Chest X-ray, AP view. Patient: 47 years old, sex F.
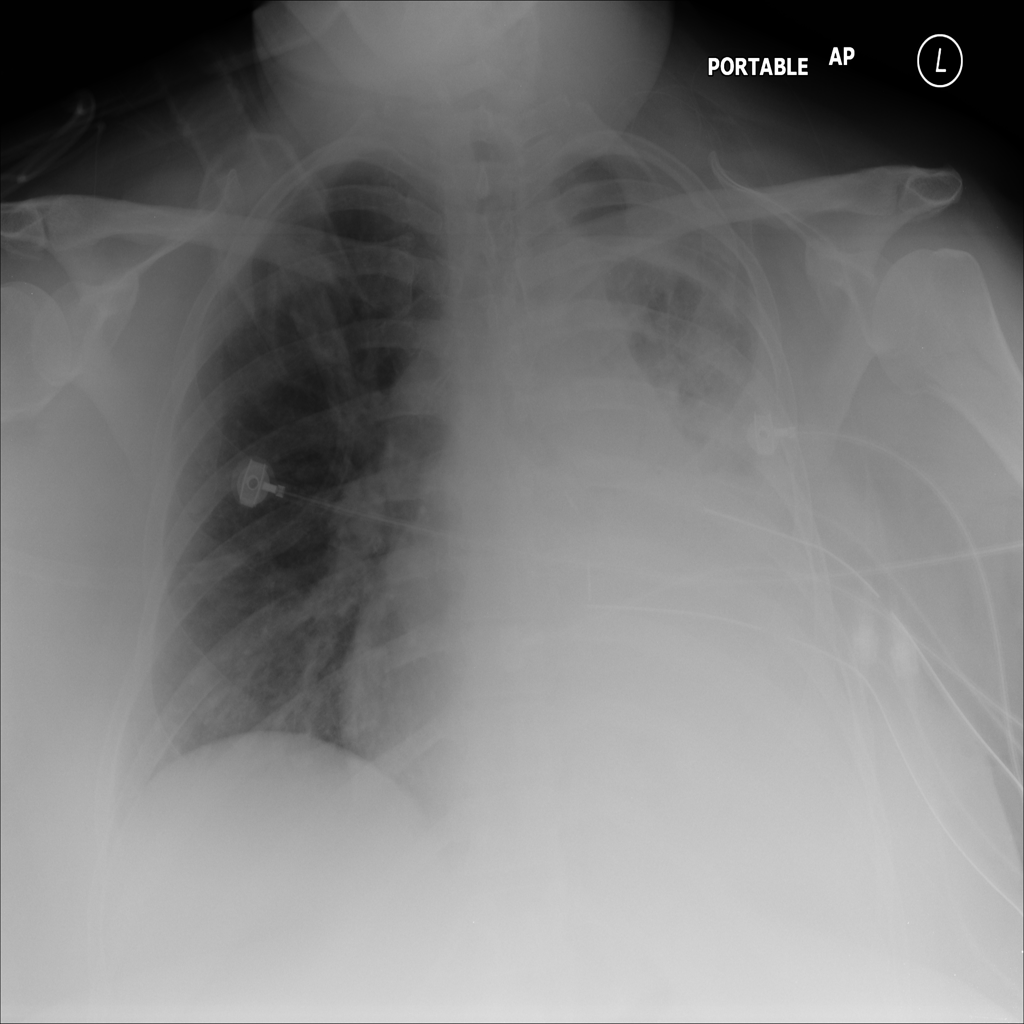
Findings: Atelectasis, Consolidation, Infiltration, Mass